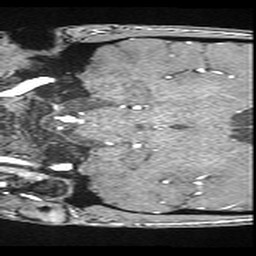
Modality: angio
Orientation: coronal
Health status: ill
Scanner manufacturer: siemens
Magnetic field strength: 3 T
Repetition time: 0.021 s
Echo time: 0.00343 s